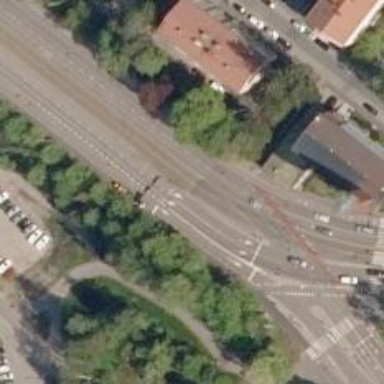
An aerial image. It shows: Tram railway with complete segregation. The railway is electrified with contact line.